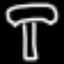
Label: mushroom